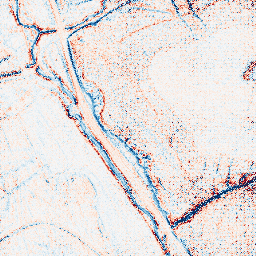
Category: edge_preserving
Decomposition family: anisotropic_diffusion
Decomposition parameters: iterations: 10
kappa: 50
gamma: 0.15
Upsampling method: regularized
Upsampling parameters: scale: 4
lambda_reg: 0.1
Upsampling scale: 4